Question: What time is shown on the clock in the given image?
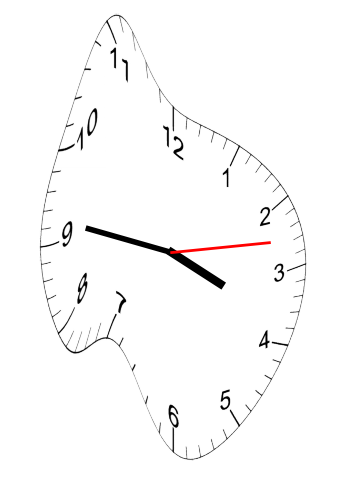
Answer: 03:46:13